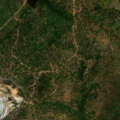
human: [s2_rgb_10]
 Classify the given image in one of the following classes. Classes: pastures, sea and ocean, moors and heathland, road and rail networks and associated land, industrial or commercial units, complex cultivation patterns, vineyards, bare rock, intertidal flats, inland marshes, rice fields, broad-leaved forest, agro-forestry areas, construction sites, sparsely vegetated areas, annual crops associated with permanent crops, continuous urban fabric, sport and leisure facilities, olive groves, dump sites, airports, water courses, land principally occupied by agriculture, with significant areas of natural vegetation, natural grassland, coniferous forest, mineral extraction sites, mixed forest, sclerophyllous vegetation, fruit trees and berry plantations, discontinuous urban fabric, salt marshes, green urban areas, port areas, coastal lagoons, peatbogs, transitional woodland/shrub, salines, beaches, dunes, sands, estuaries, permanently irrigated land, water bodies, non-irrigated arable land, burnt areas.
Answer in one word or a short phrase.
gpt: continuous urban fabric